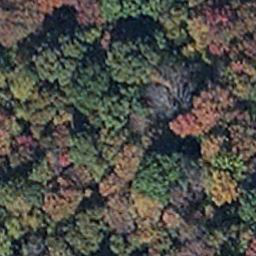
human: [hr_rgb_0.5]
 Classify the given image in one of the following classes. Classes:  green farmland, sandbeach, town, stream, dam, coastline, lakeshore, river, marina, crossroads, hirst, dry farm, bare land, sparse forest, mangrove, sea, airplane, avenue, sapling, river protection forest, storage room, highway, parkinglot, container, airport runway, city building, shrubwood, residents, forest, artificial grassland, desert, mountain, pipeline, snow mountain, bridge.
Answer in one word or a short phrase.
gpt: mangrove